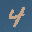
Label: 4